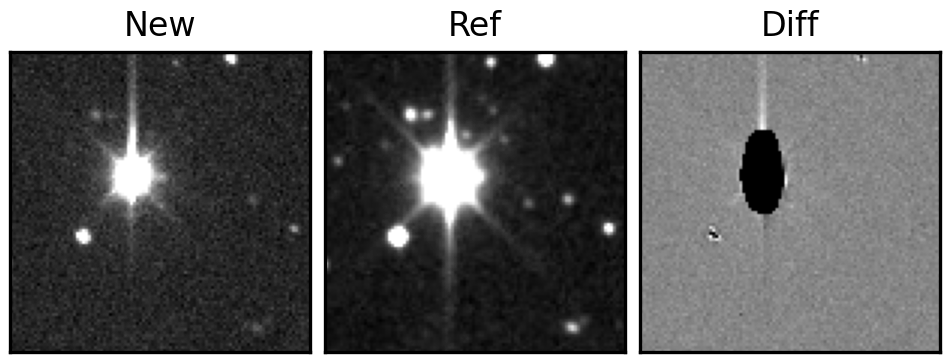
Label: bogus